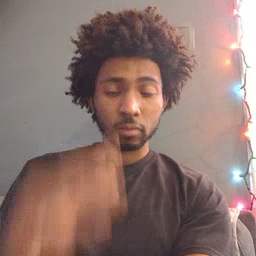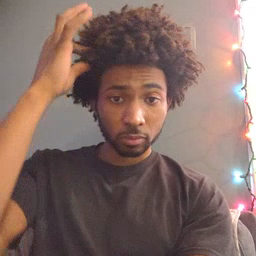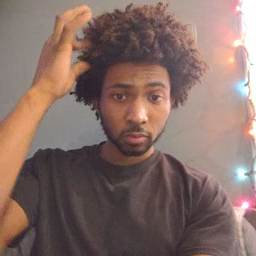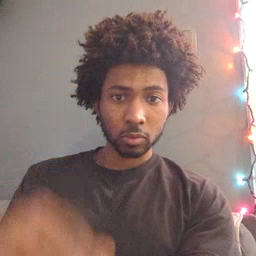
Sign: hair